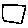
Label: square